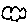
Label: cloud